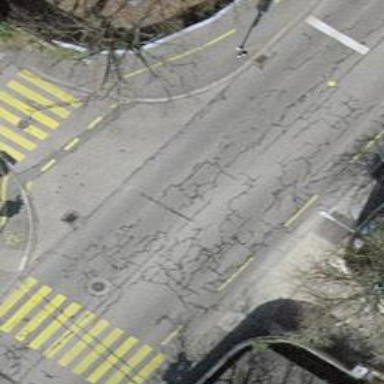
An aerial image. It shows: Road with traffic signals.